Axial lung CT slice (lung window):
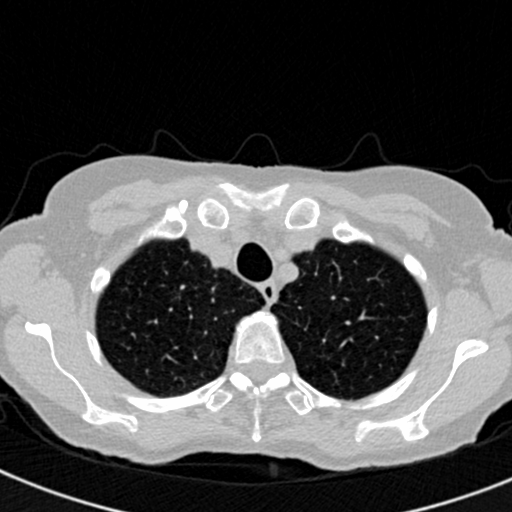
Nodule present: no